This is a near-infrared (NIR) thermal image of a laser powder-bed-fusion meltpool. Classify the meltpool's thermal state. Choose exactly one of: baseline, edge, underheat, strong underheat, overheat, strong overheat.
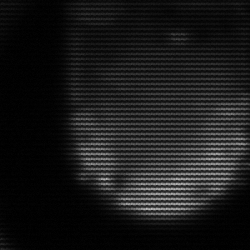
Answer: edge